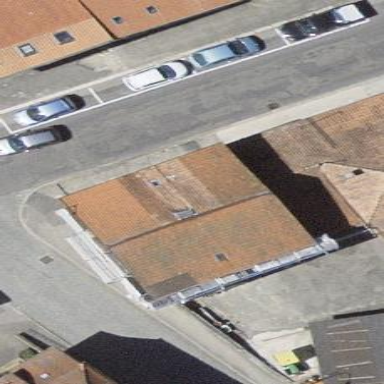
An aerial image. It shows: Garage building.